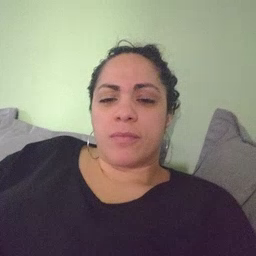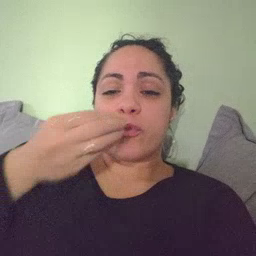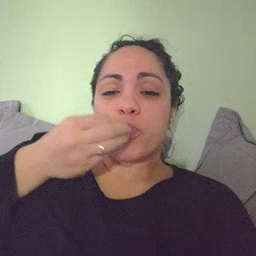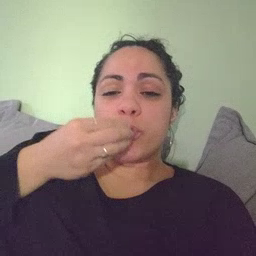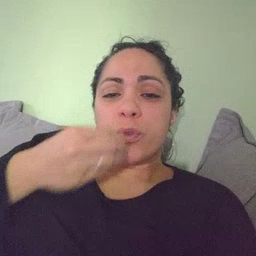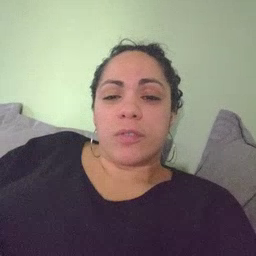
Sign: food